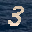
Label: 3